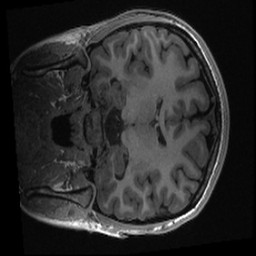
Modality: T1w
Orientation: coronal
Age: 19
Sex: female